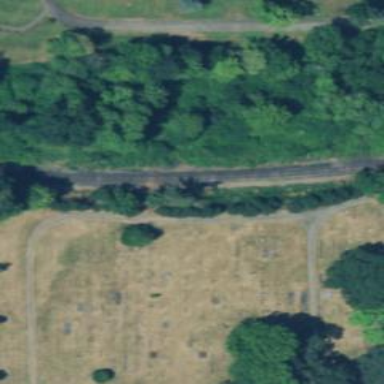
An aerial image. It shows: Disused railway.